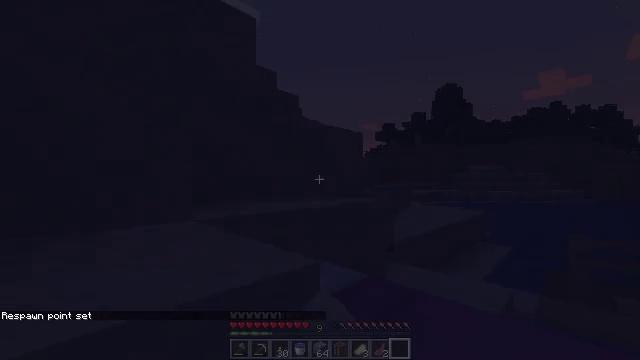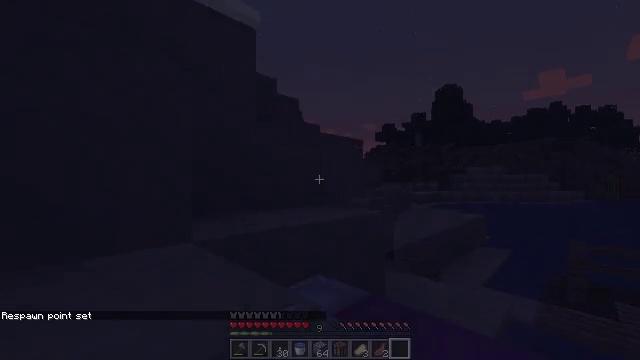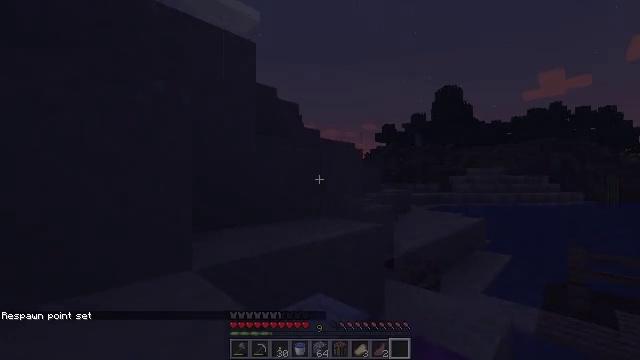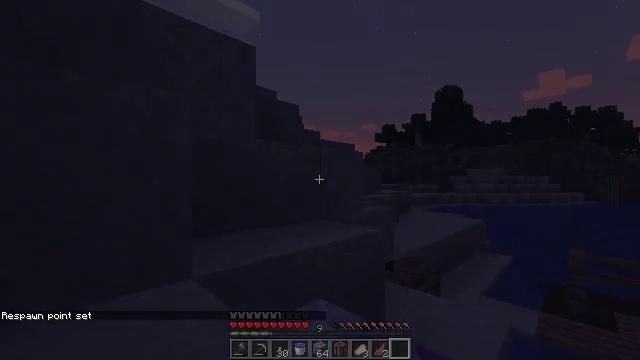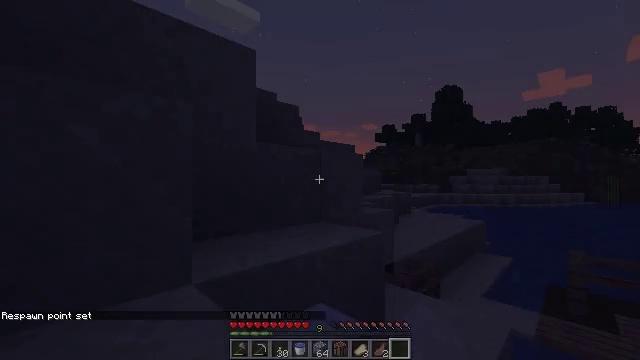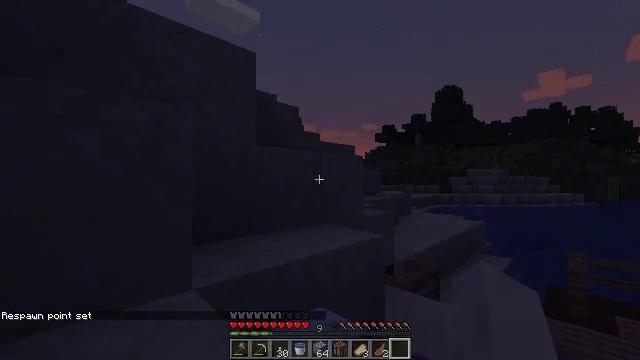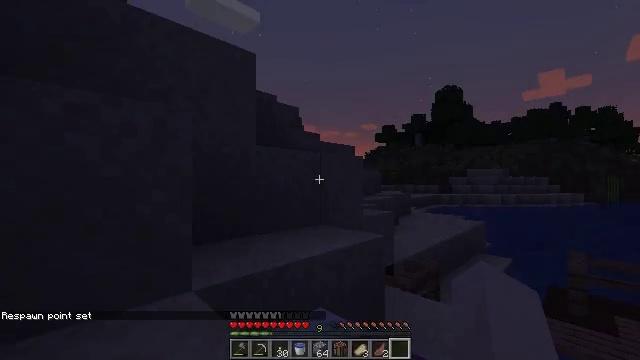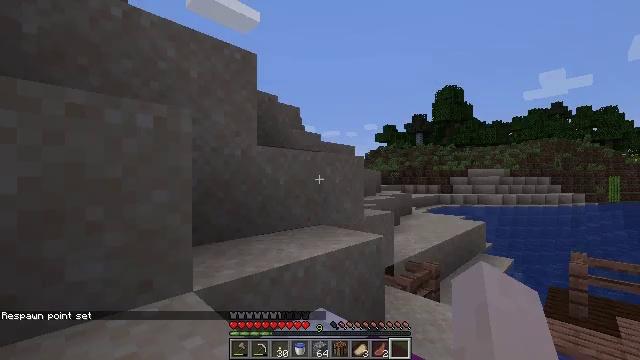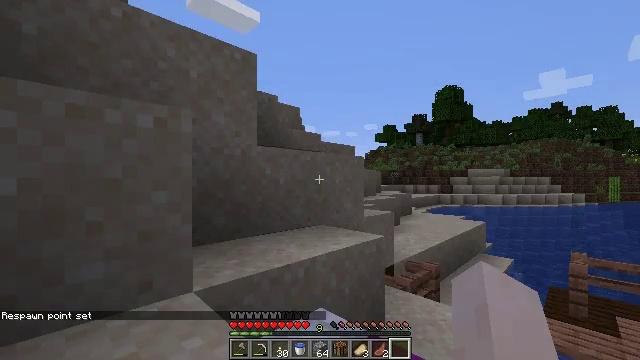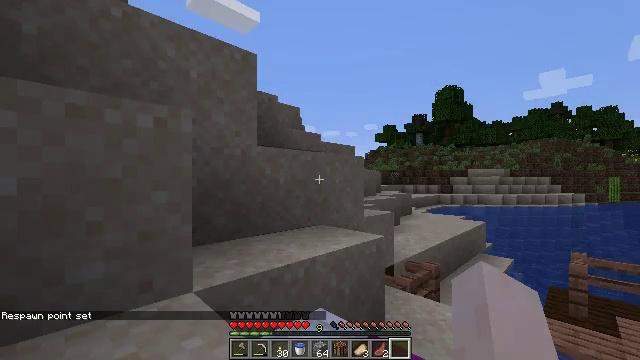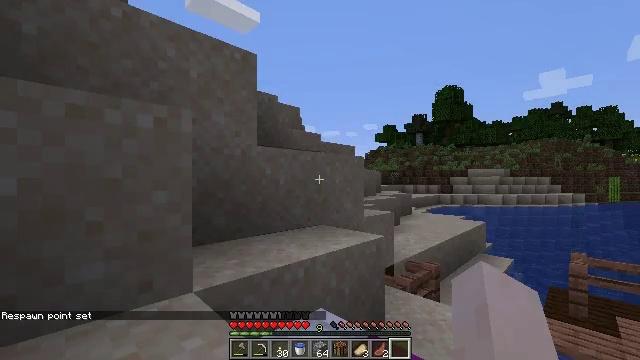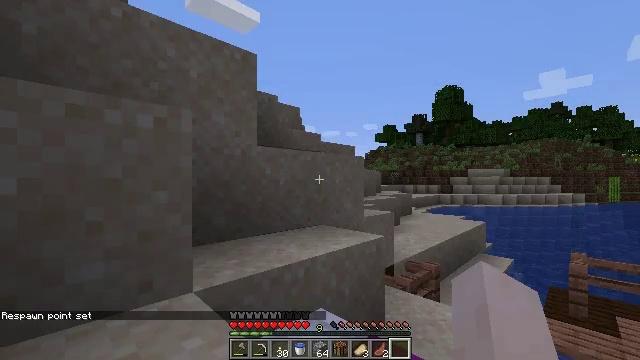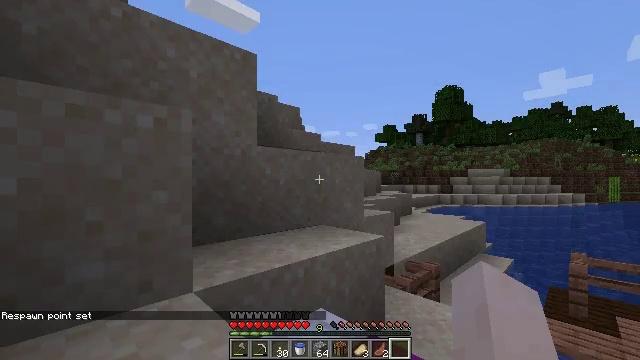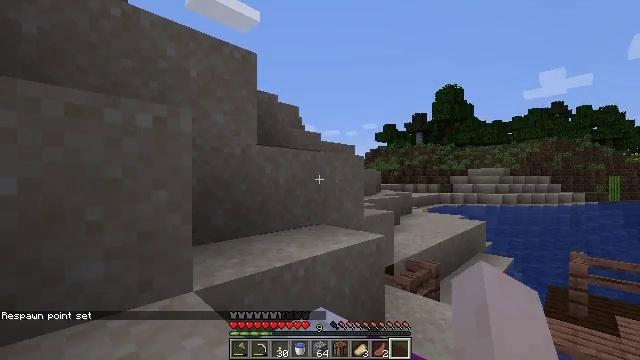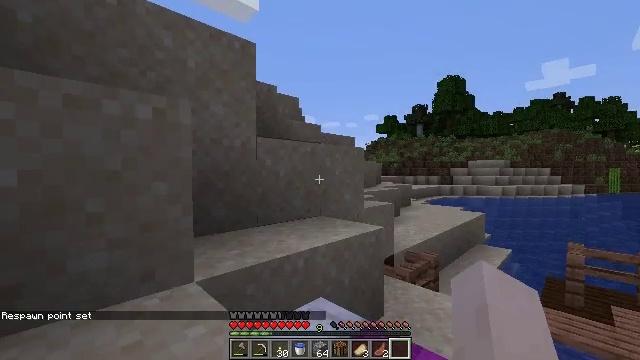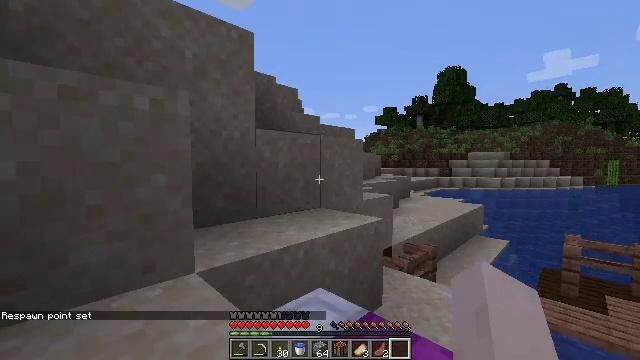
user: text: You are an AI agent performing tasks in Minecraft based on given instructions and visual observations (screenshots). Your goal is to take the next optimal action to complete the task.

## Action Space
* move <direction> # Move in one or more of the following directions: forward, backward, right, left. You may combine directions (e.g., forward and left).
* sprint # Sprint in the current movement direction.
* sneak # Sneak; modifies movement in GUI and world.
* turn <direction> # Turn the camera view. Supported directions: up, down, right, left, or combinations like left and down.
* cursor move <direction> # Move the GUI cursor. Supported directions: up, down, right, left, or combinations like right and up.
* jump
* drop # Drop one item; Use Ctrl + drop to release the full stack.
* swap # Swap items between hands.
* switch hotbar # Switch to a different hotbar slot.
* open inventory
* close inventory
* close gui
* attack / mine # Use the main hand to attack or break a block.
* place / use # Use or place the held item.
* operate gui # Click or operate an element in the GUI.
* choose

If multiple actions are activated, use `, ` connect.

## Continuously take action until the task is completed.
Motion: motion action
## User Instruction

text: Remove the dark oak stairs from the build.
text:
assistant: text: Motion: no_op
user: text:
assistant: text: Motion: no_op
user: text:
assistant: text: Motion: no_op
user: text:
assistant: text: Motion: no_op
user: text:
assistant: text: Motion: no_op
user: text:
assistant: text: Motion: no_op
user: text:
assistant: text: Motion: no_op
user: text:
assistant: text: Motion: no_op
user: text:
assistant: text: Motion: no_op
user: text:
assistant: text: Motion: no_op
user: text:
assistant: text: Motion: no_op
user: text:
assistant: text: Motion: no_op
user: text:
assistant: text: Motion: no_op
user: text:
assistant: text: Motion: turn down
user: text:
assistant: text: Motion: turn down
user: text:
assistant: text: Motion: turn right and down
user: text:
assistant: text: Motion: turn right and down
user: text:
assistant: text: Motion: turn right and down
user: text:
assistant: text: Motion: turn right and down
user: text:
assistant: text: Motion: turn right and down
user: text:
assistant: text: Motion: turn right and down
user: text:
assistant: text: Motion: turn right and down
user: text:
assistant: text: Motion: no_op
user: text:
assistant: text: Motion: turn left and down
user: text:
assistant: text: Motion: turn left and down
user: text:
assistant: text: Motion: turn left and down
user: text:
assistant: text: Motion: turn down
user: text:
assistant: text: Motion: turn down
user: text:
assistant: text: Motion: turn right and down
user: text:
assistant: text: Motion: turn right and down